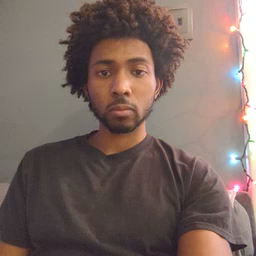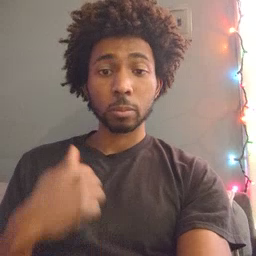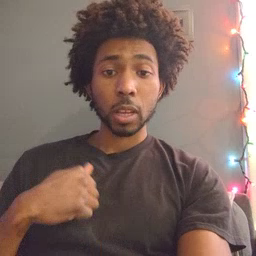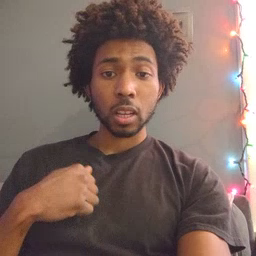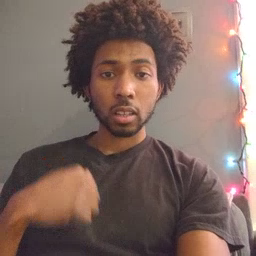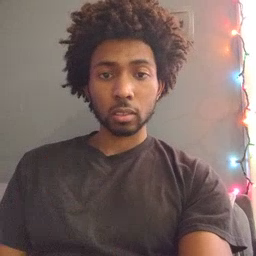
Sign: bath